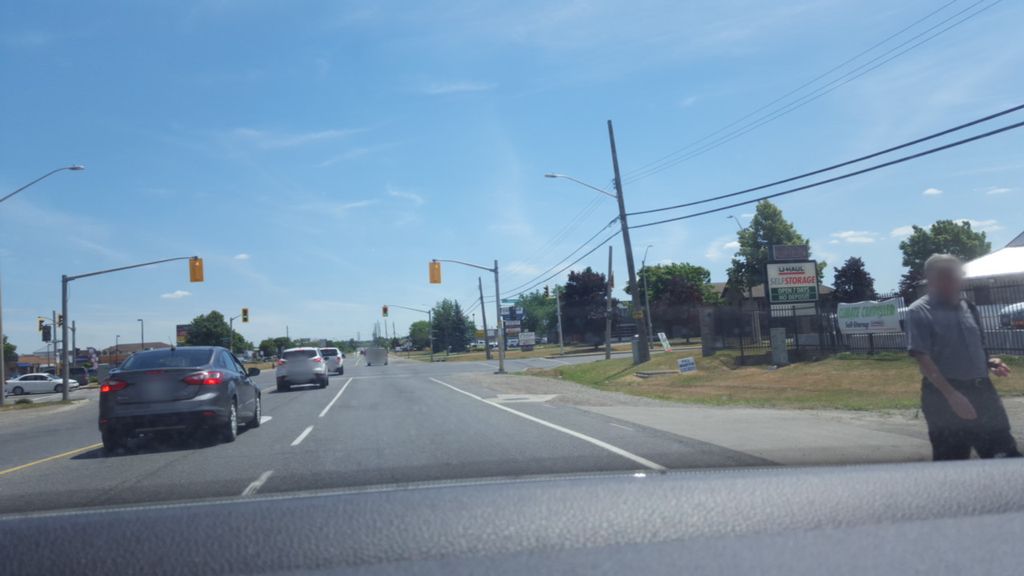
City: hamilton